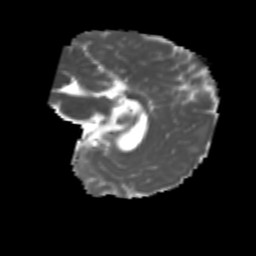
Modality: MD
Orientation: sagittal
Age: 6
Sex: male
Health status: healthy